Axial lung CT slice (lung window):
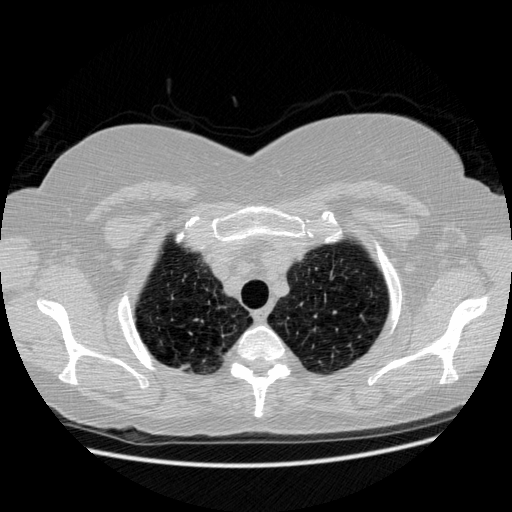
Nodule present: no